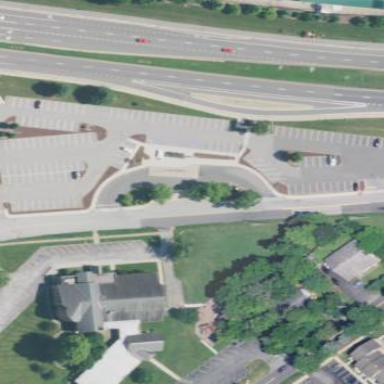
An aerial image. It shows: Parking area with park and ride facility.